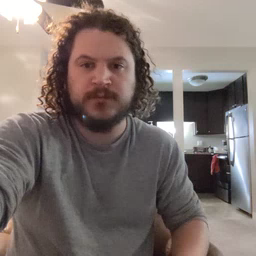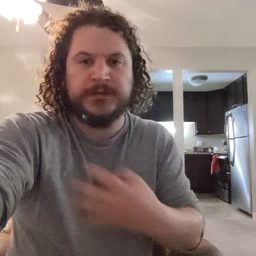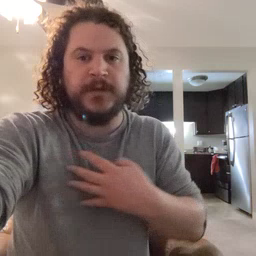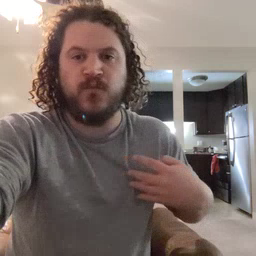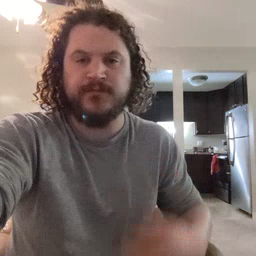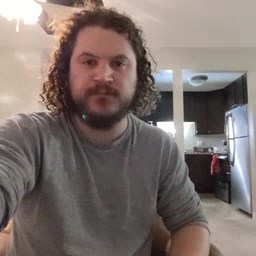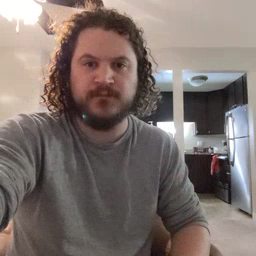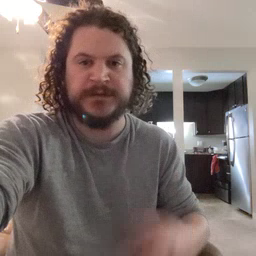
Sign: zebra